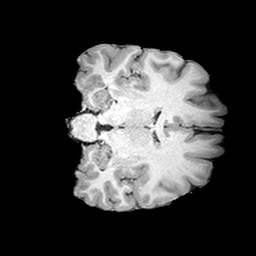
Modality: T1w
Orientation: coronal
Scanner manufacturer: siemens
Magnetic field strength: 3 T
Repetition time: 2 s
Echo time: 0.0024 s